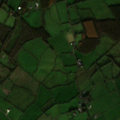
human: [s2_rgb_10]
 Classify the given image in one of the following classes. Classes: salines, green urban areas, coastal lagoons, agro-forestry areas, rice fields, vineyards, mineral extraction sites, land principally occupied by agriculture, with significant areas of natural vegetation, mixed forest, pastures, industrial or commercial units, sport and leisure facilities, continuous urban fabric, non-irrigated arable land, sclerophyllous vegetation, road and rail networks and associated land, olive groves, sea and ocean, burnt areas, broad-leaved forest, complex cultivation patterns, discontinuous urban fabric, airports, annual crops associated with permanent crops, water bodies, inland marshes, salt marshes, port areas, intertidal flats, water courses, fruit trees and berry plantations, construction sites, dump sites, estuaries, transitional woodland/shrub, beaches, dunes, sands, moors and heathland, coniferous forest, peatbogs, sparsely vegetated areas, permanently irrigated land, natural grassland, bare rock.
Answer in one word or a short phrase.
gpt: pastures, coniferous forest, transitional woodland/shrub